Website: home-depot
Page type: payment
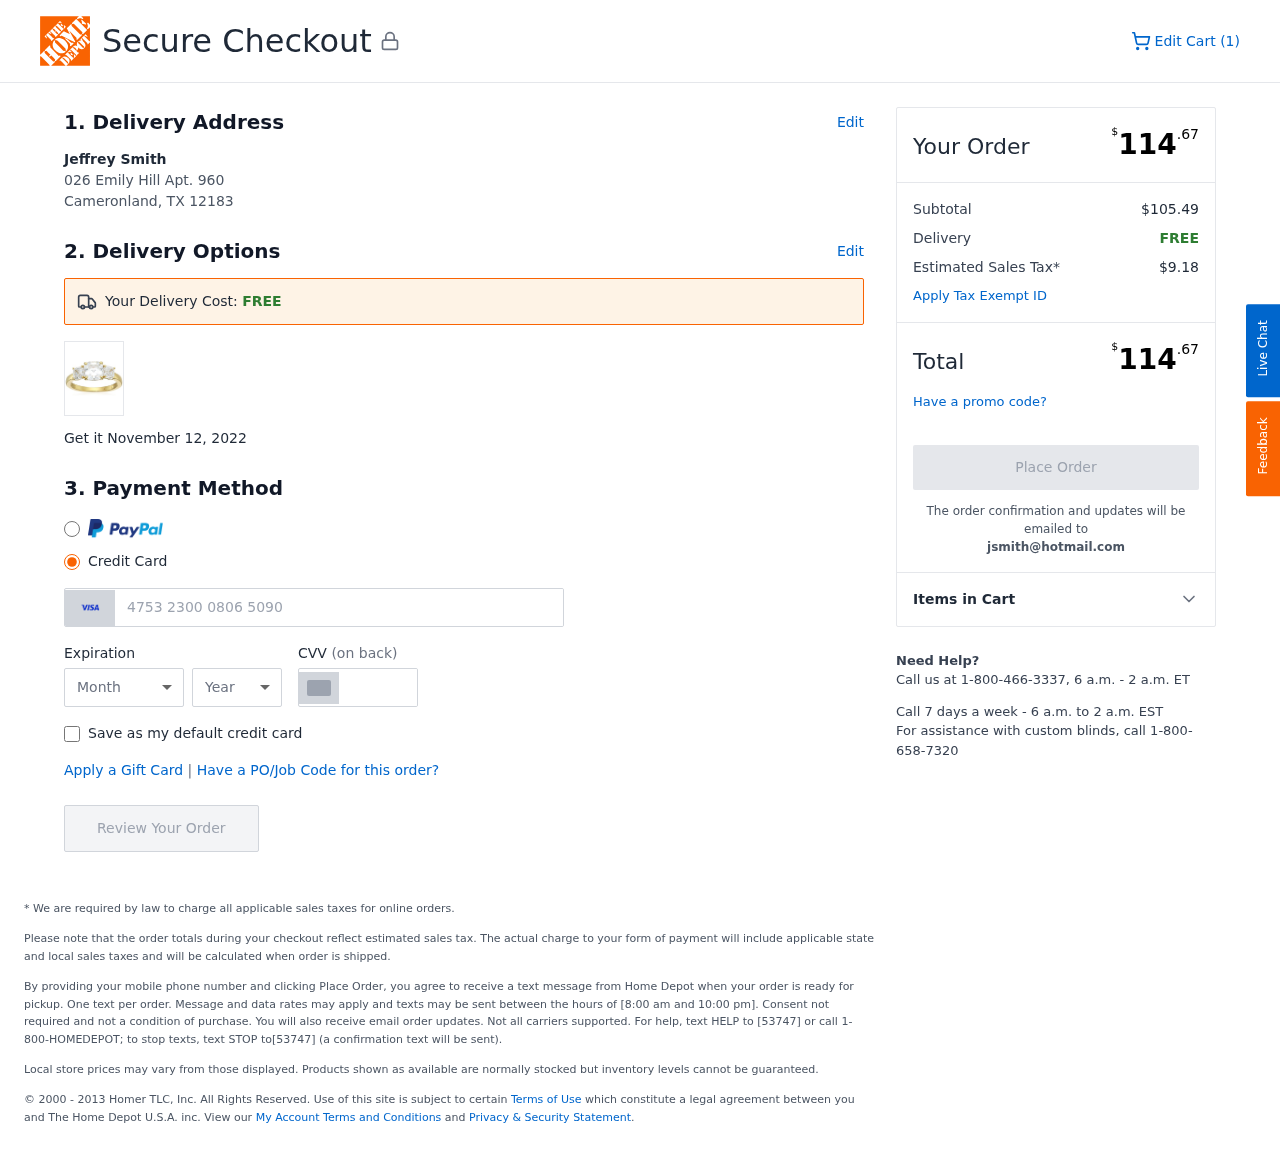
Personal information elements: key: PII_CARD_CVV
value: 425
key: PII_CARD_EXPIRY_MONTH
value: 02
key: PII_CARD_EXPIRY_YEAR
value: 28
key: PII_CARD_NUMBER
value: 4753 2300 0806 5090
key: PII_CITY_STATE_ZIP
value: Cameronland, TX 12183
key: PII_EMAIL
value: jsmith@hotmail.com
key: PII_FULLNAME
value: Jeffrey Smith
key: PII_STREET
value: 026 Emily Hill Apt. 960
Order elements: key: ORDER_NUM_ITEMS
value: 1
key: ORDER_DELIVERY_DATE
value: November 12, 2022
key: ORDER_TOTAL
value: $114.67
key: ORDER_SUBTOTAL
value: $105.49
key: ORDER_SHIPPING_COST
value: FREE
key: ORDER_TAX
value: $9.18